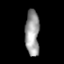
Tissue: prostate
Cell type: Myeloid cells
Senescence score: 0.6895
Nuclear area (px): 640
Mean DAPI intensity: 153.872